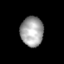
Tissue: skin
Cell type: Epithelial cells
Senescence score: 0.2557
Nuclear area (px): 667
Mean DAPI intensity: 163.624